Question: What is the measurement shown in the image?
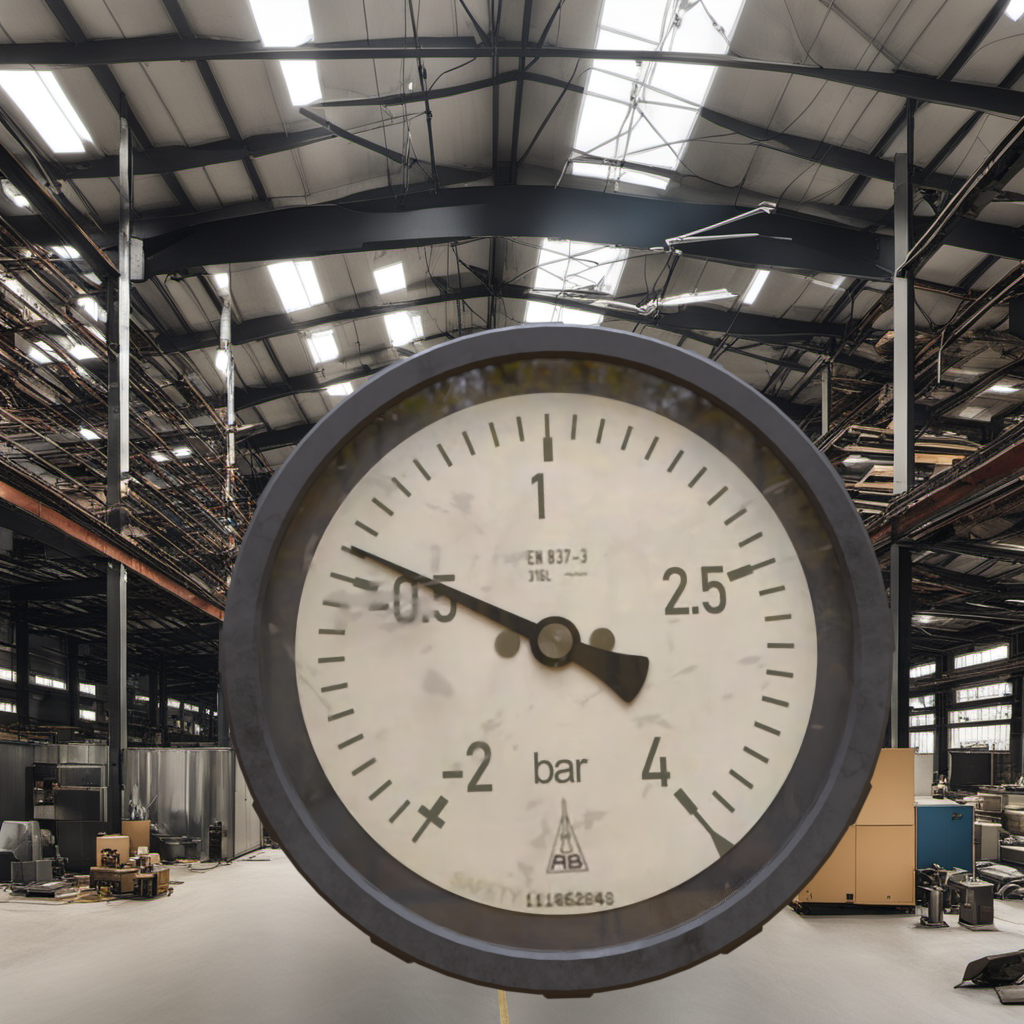
Answer: The result is -0.35
Question: What is the range of this measurement?
Answer: The range is from -2 to 4
Question: What is the minimum and maximum reading range of the measurement in the image?
Answer: The minimum value is -2 and the maximum value is 4